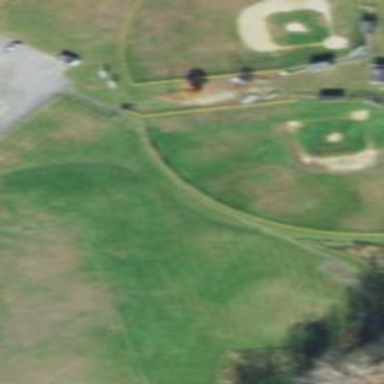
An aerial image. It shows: Baseball pitch for leisure land.